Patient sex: M
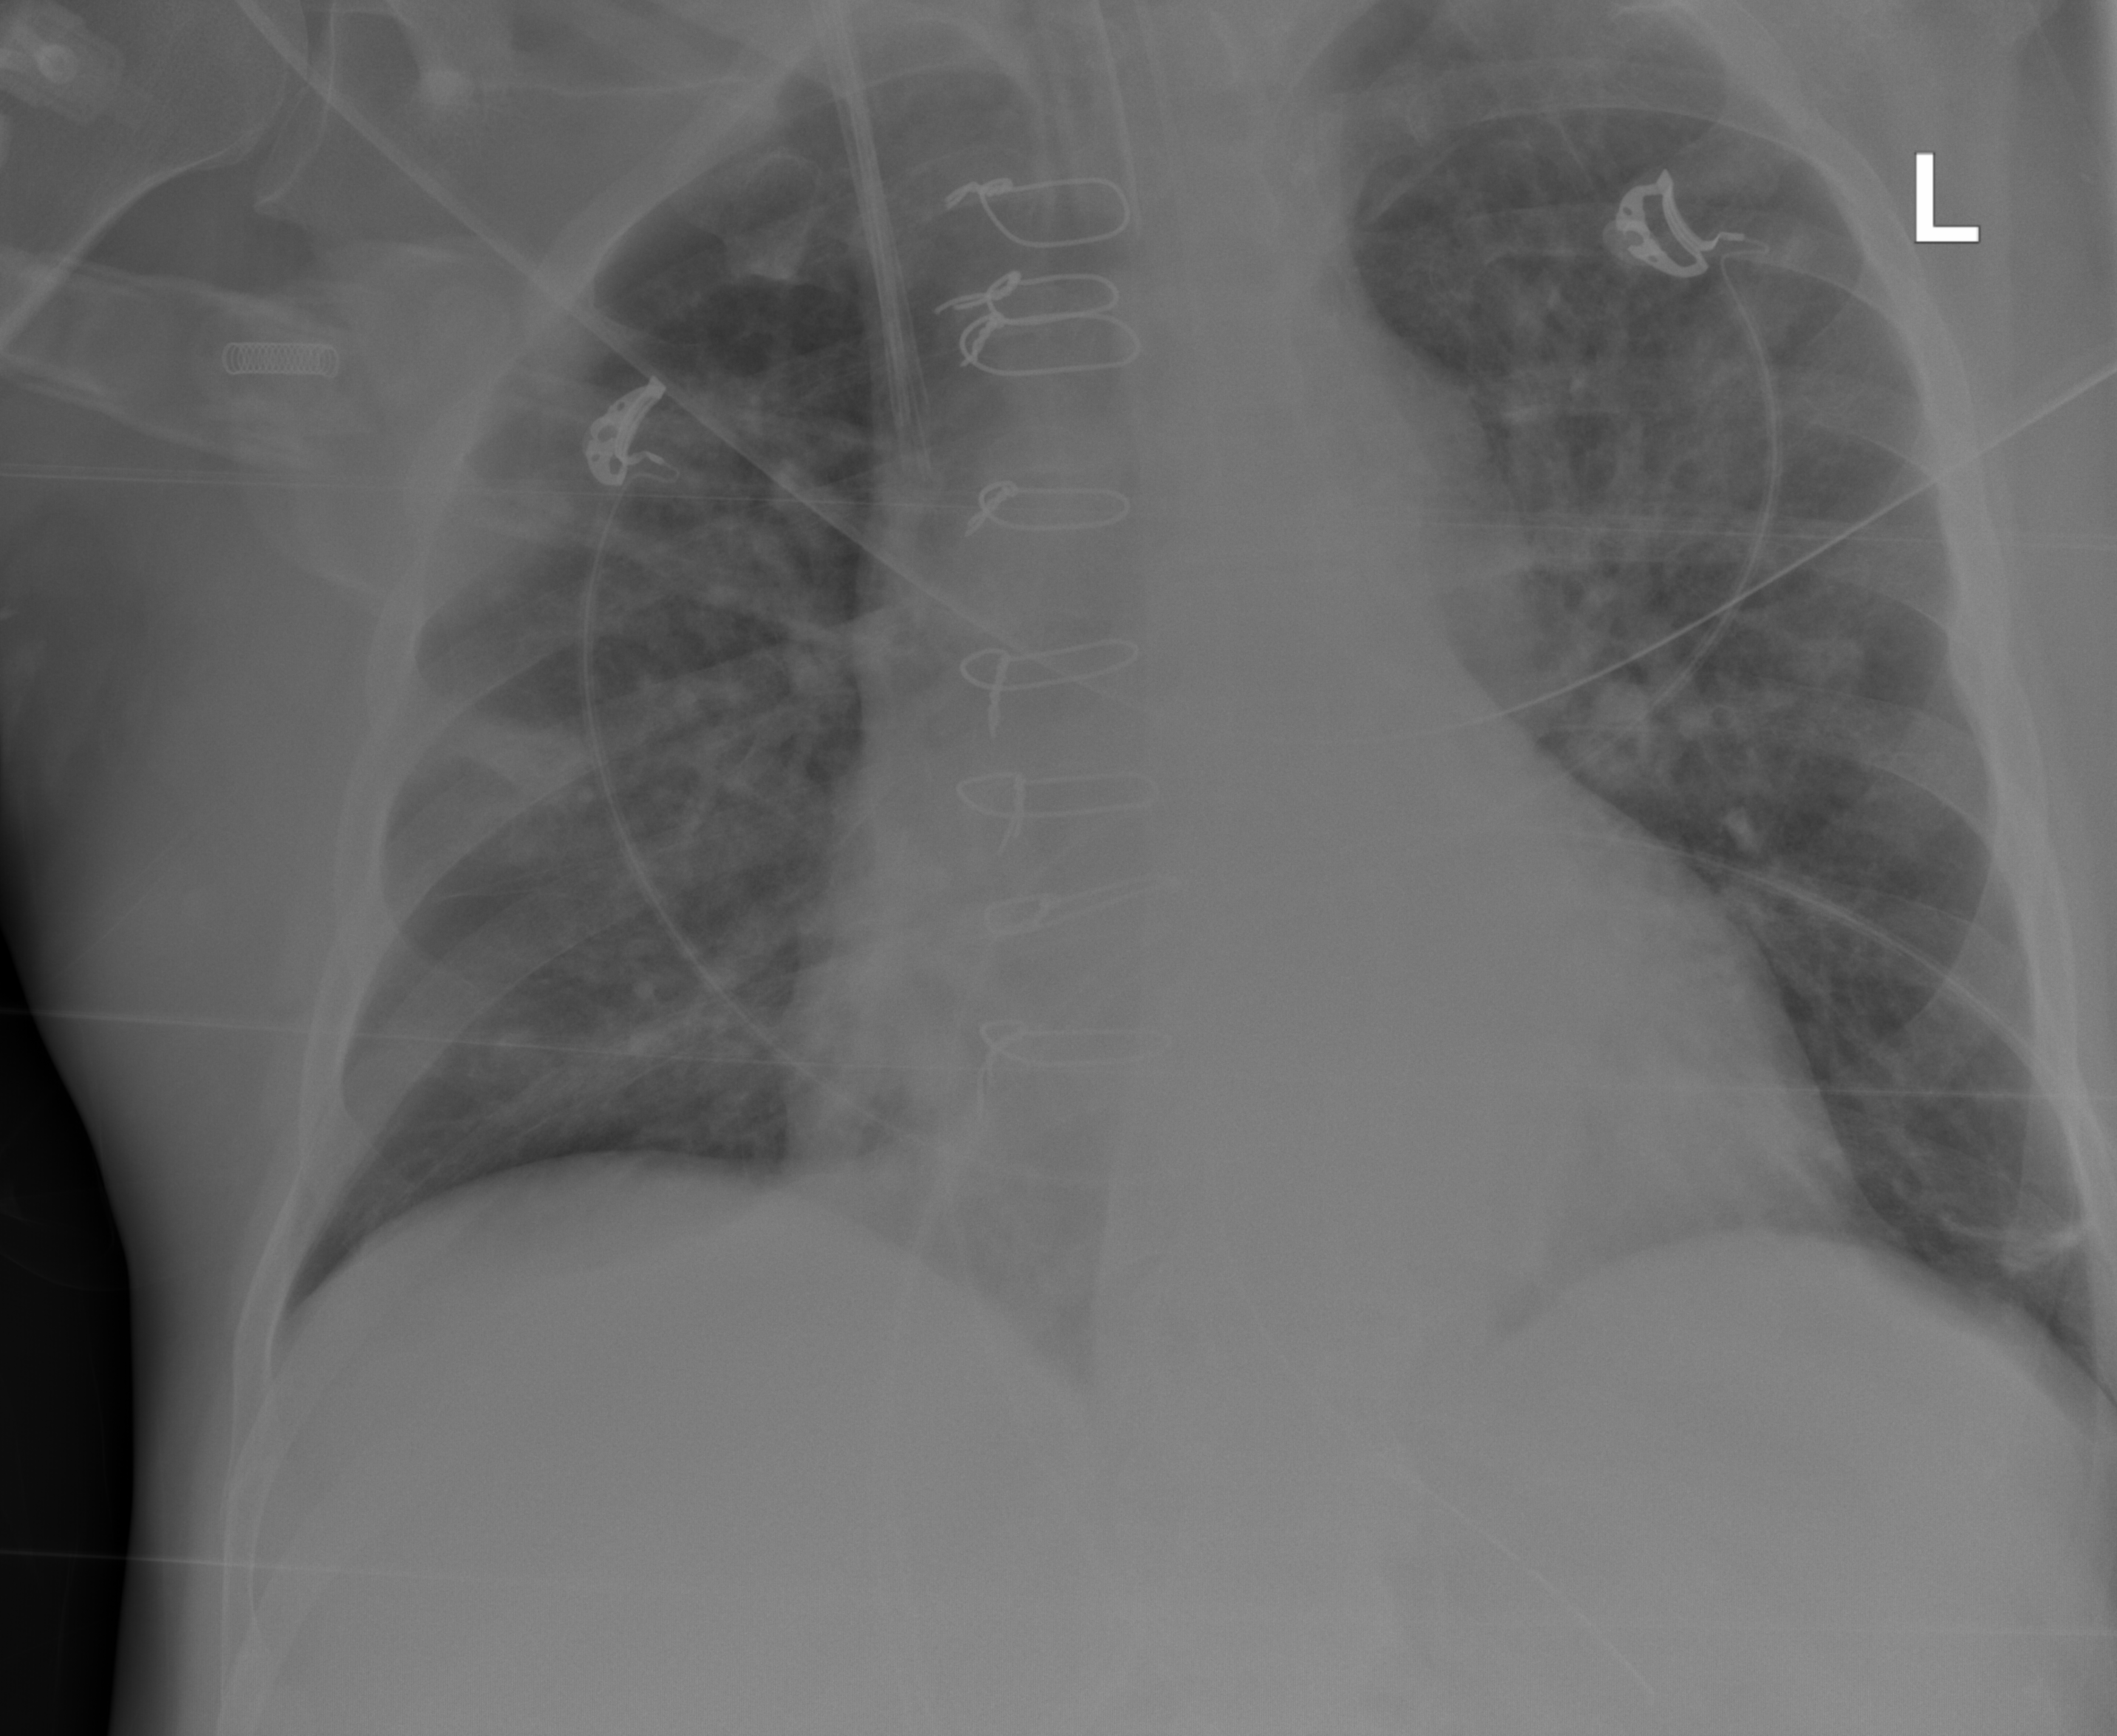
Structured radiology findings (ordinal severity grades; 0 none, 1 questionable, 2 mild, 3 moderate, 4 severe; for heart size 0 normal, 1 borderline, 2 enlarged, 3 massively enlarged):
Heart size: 1
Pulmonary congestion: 1
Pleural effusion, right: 0
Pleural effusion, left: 0
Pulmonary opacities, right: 2
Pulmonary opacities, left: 2
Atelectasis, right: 2
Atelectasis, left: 2